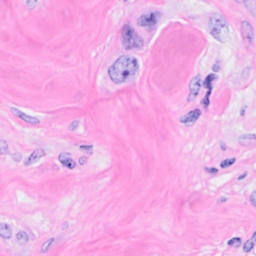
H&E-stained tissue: Breast